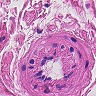
Metastatic tissue present: no